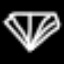
Label: diamond